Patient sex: M
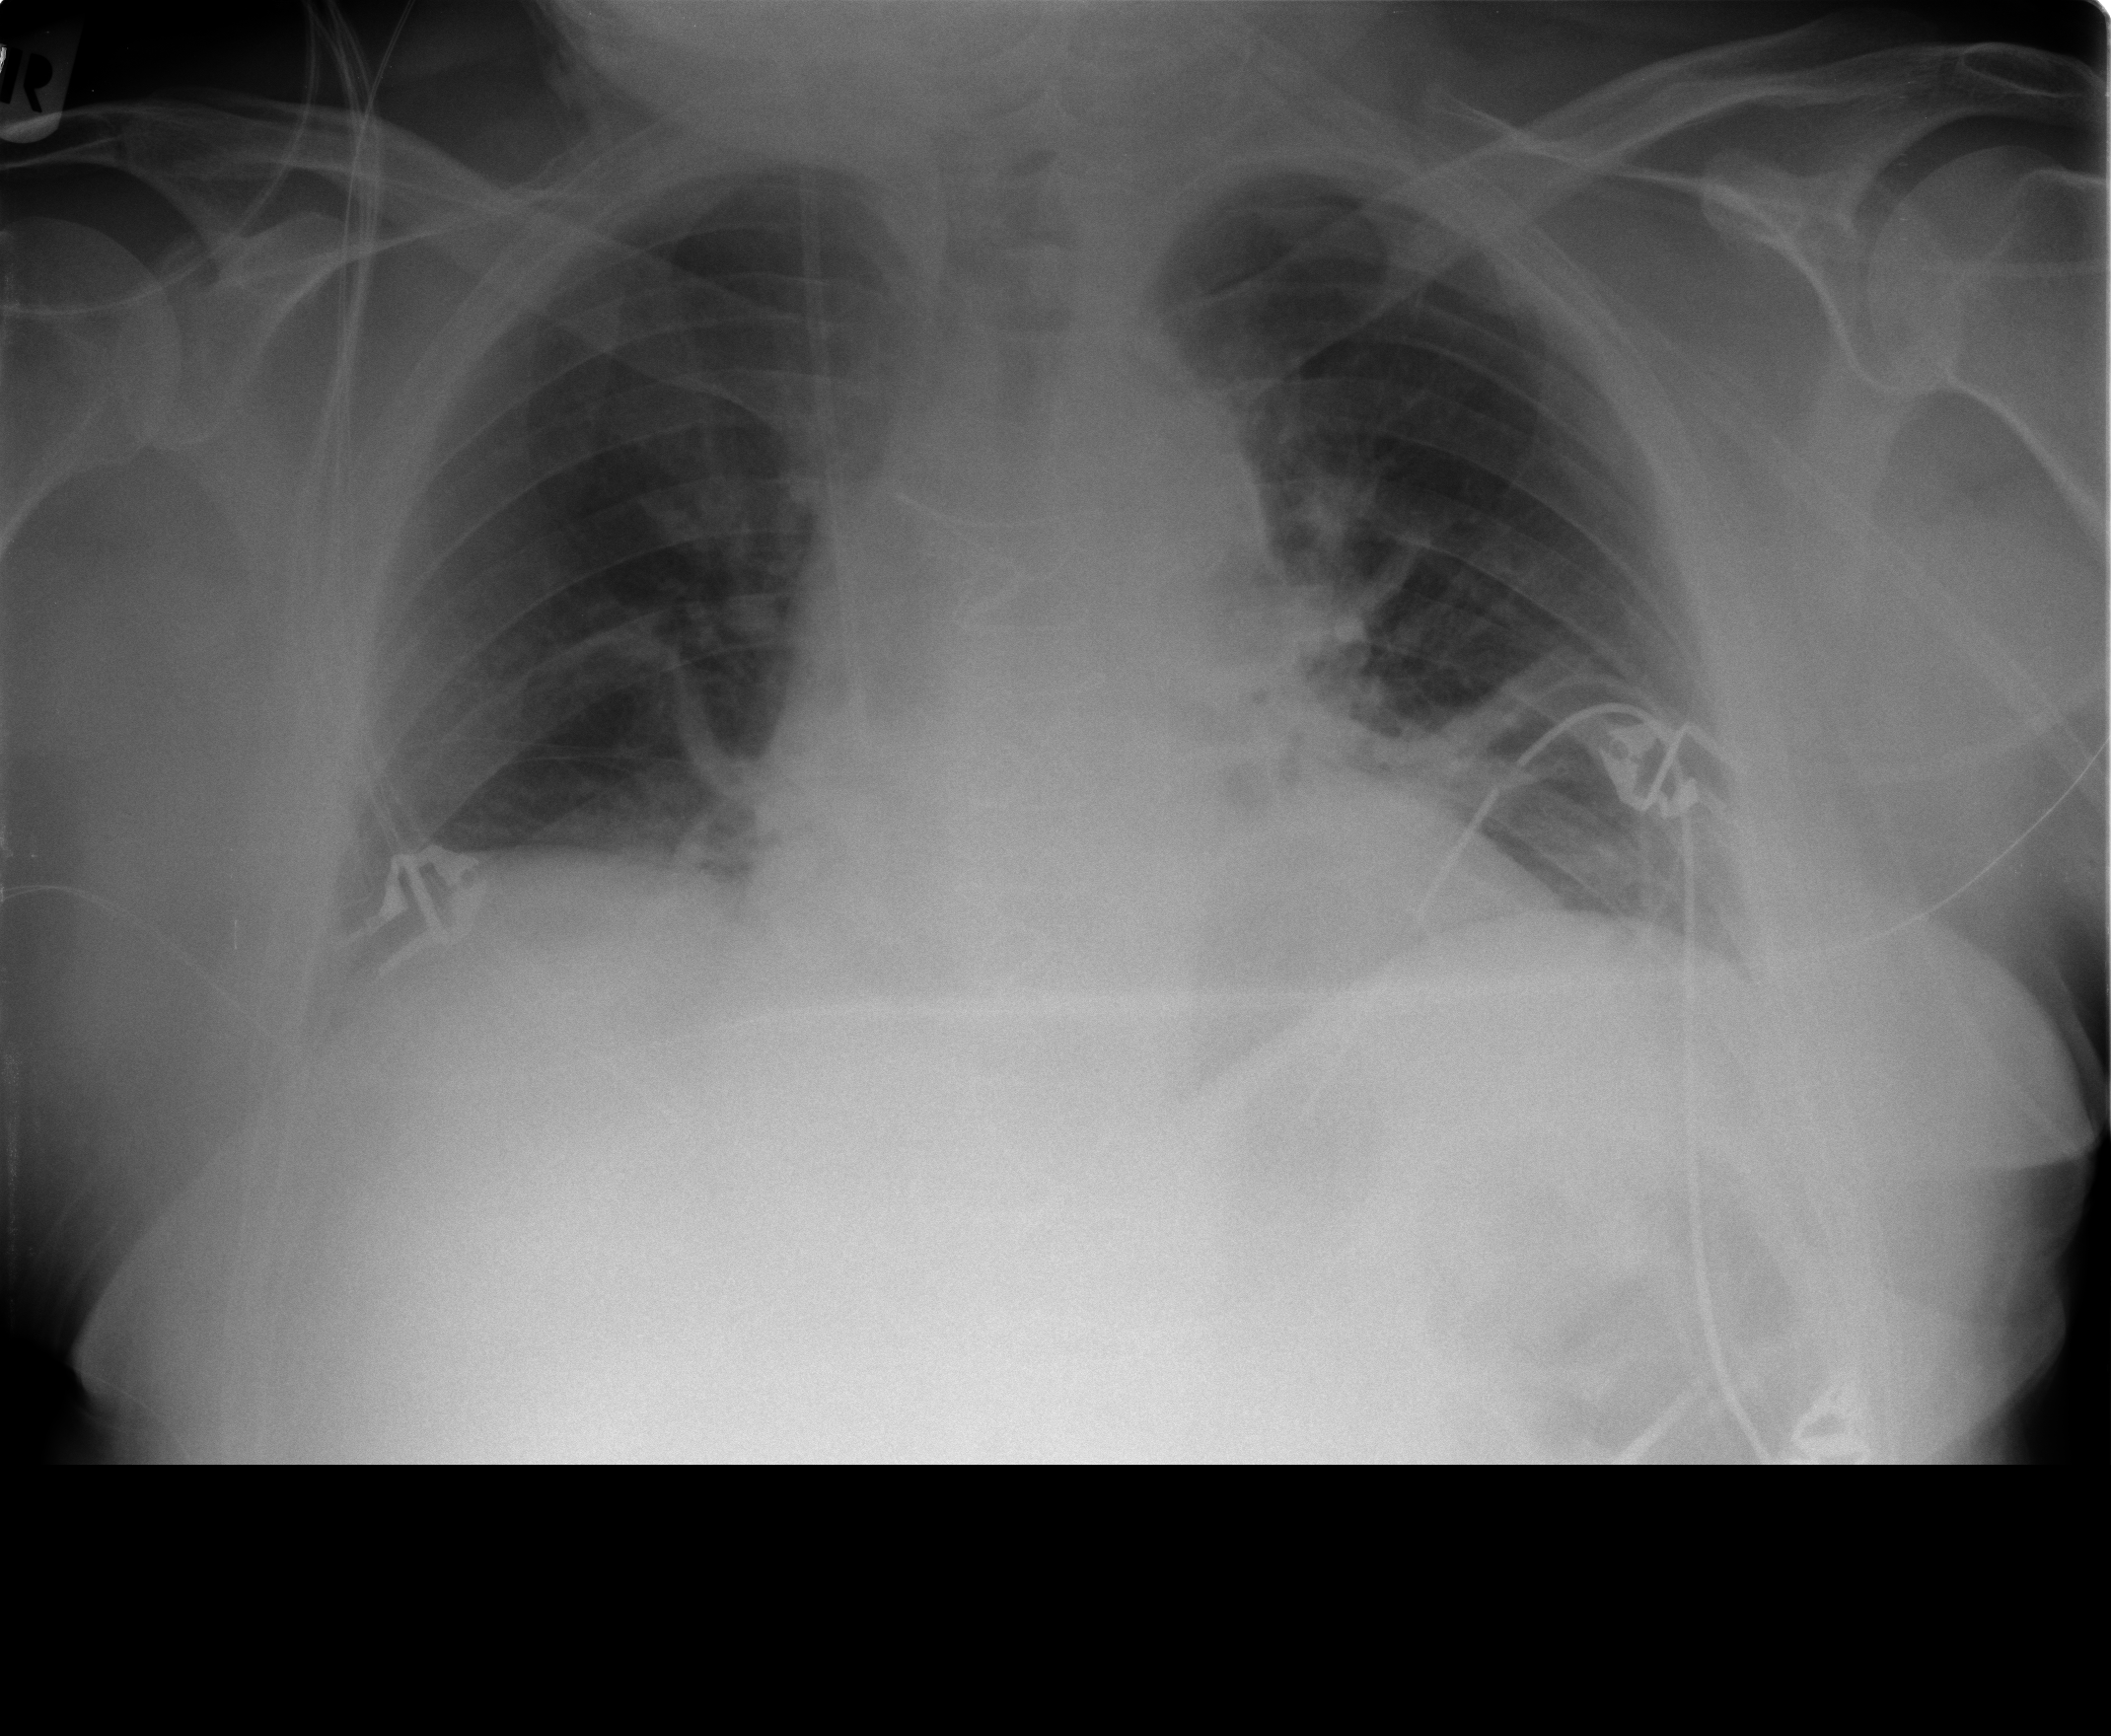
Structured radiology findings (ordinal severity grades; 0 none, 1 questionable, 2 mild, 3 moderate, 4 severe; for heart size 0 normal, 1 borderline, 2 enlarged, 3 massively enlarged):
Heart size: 0
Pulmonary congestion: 2
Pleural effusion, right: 0
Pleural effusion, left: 0
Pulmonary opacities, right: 0
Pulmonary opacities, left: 1
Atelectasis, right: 2
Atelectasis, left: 2